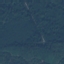
Land use / land cover class: Forest